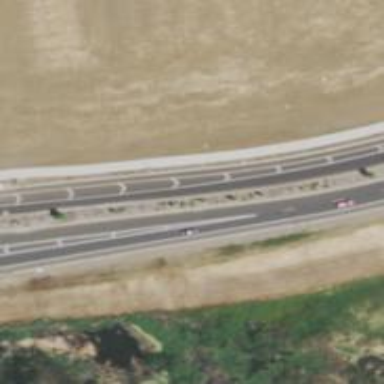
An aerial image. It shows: Secondary link road.